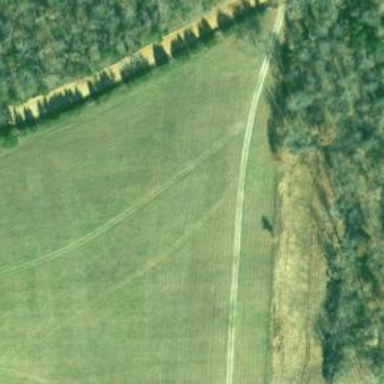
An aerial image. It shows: Path.